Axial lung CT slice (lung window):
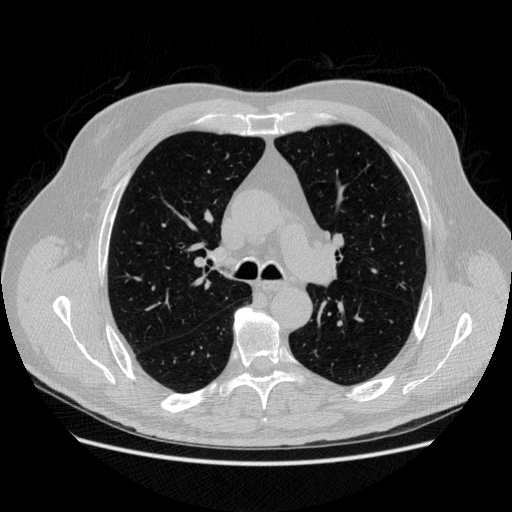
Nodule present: no